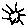
Label: sun